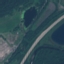
Label: Highway